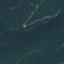
Label: Forest